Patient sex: M
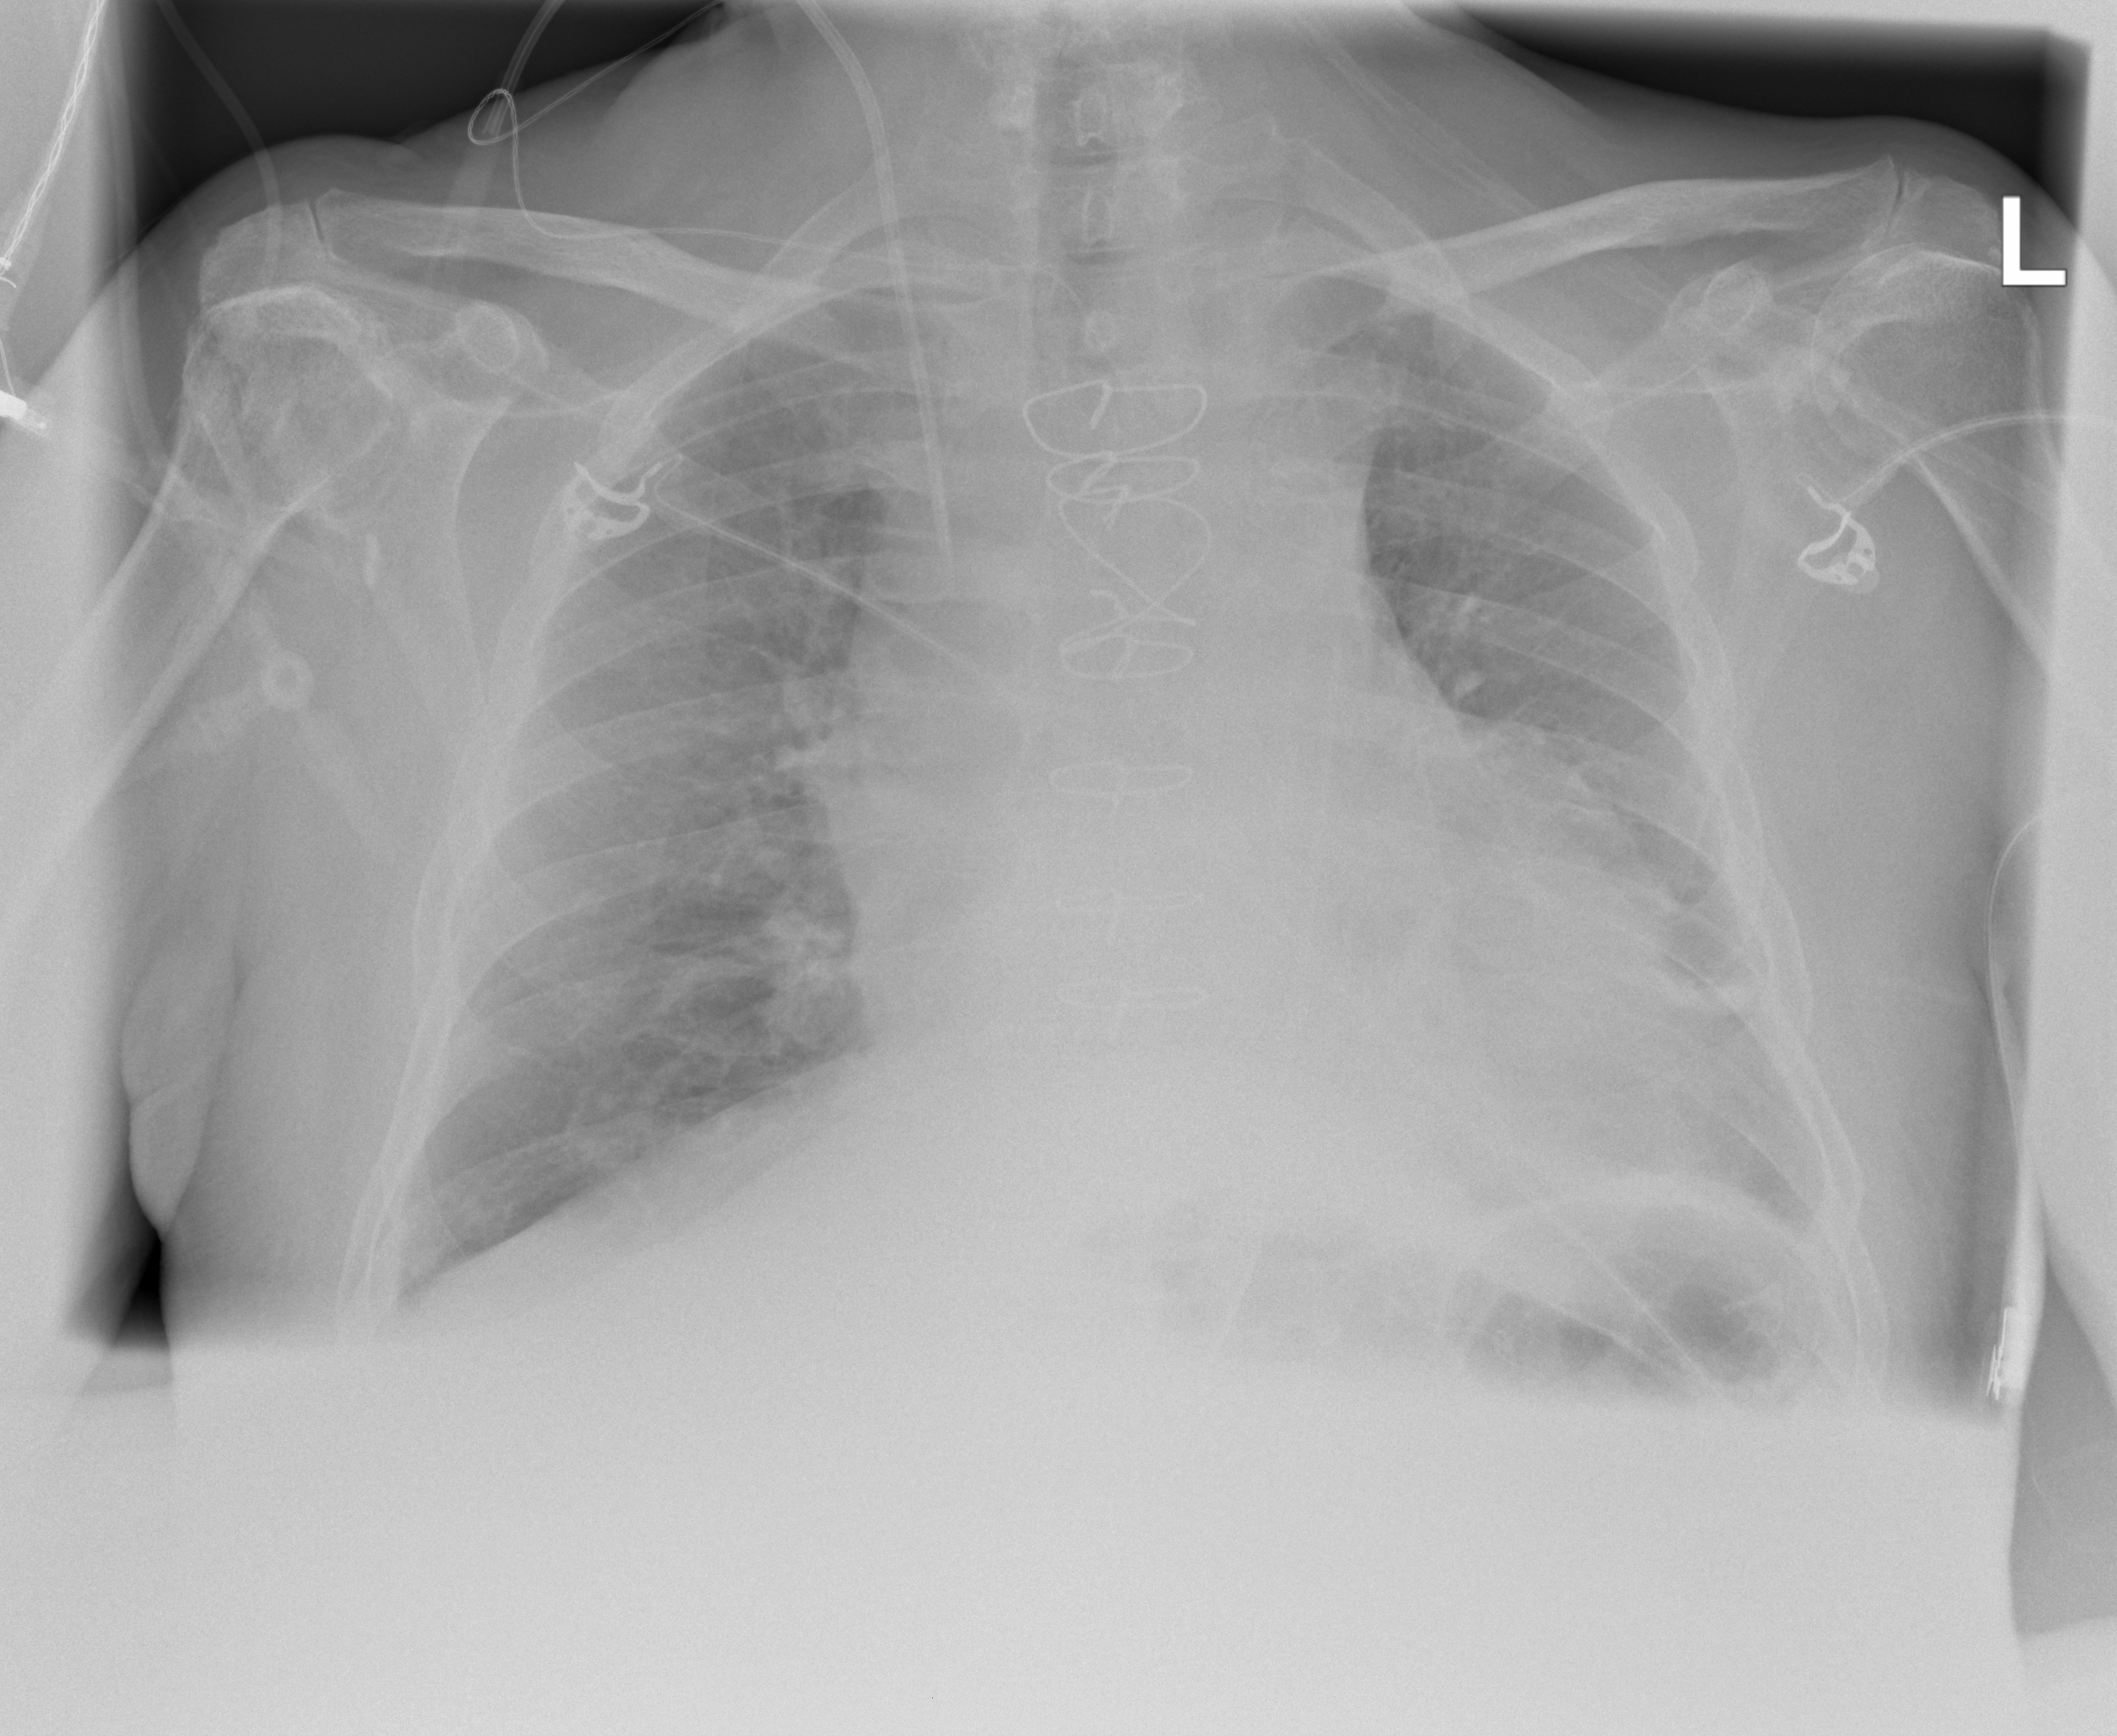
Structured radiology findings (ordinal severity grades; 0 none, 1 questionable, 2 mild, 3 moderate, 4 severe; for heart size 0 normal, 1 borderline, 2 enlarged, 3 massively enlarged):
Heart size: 2
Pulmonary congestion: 0
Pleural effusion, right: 1
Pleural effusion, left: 2
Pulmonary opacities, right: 0
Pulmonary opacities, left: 2
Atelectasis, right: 2
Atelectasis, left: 3